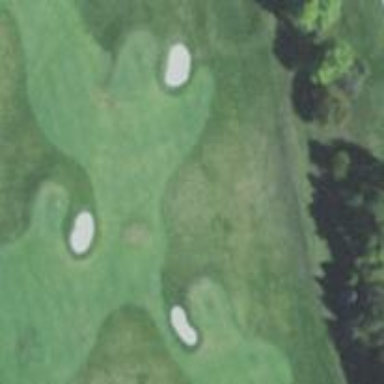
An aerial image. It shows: Golf green.